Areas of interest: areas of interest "Ruoheng Central Market"
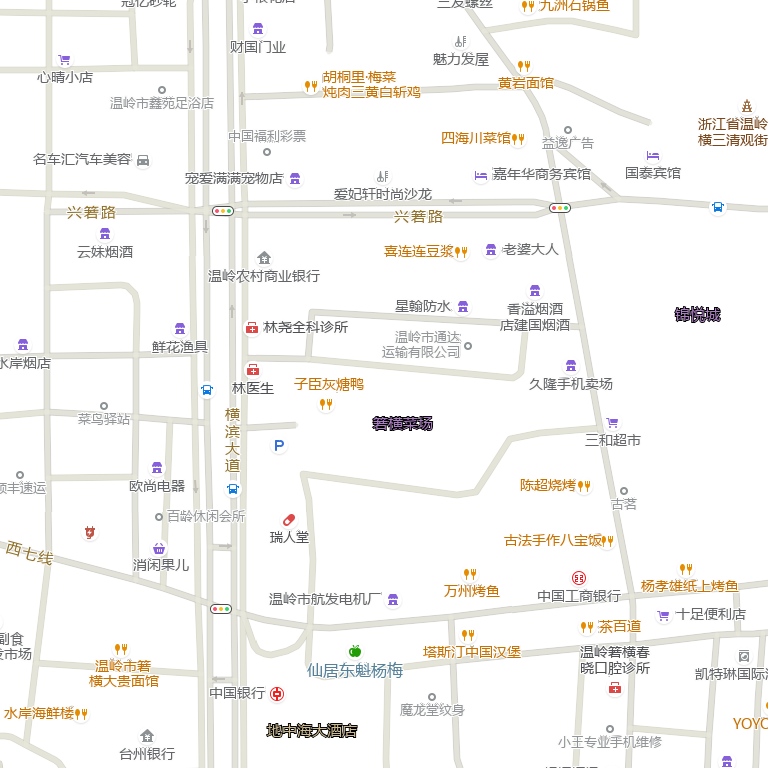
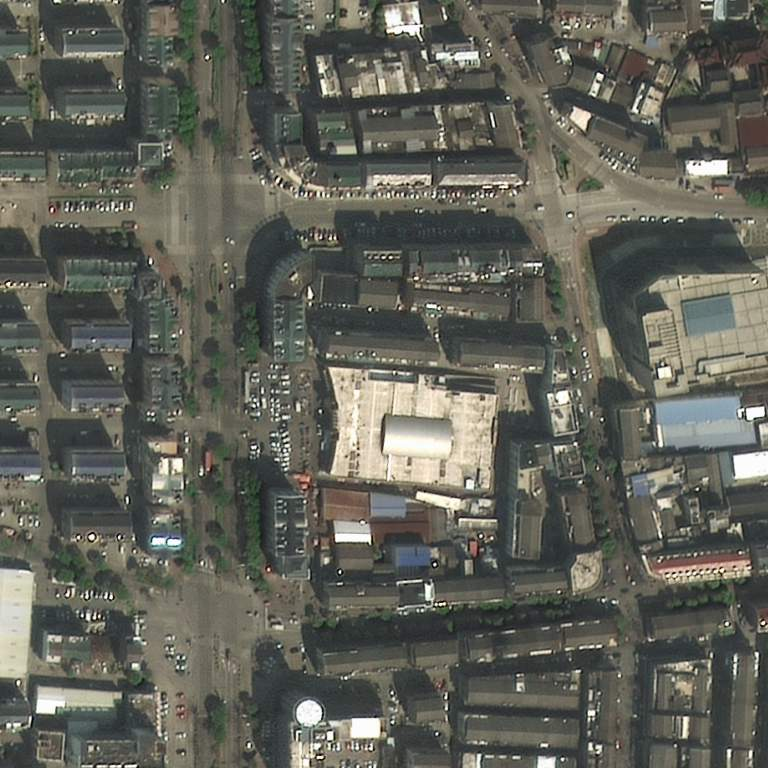